Aerial crown-view tile of a tropical tree (Barro Colorado Island, Panama), acquired 20240716:
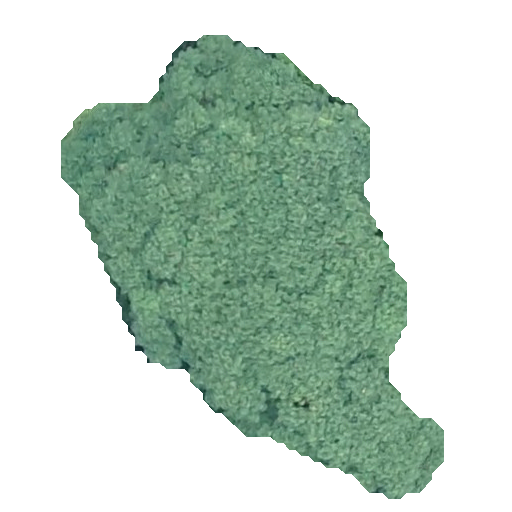
Species: Jacaranda copaia
GBIF accepted scientific name: Jacaranda copaia
Crown area: 161.491 m²